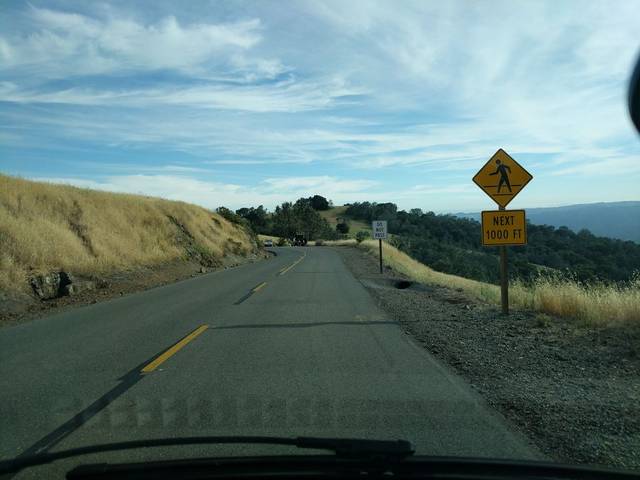
Region: United States
Coordinates: 37.861, -121.934